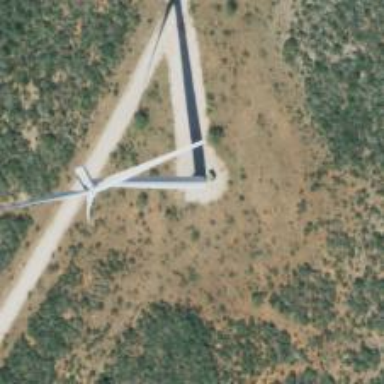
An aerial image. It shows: Wind turbine generator that utilizes wind as its source for generating electricity. It is of the horizontal axis type.